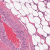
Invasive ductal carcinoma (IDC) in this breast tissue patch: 0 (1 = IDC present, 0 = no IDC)